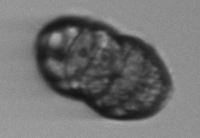
Label: Margalefidinium